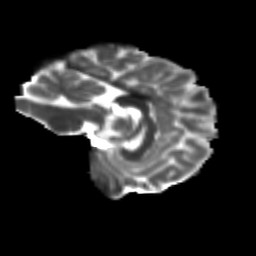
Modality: T2w
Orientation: sagittal
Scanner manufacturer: siemens
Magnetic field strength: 3 T
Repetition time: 9.2 s
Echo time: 0.084 s